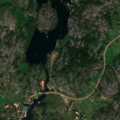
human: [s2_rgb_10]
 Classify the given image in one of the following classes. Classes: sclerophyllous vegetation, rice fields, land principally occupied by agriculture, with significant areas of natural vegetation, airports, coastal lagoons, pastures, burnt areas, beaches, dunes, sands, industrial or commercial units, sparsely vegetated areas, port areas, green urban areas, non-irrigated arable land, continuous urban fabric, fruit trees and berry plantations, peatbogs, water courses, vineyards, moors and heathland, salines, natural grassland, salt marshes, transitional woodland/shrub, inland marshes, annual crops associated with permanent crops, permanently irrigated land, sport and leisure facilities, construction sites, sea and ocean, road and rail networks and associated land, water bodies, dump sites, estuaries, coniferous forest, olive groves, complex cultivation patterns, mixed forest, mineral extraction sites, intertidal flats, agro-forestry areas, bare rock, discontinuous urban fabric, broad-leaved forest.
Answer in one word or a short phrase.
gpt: discontinuous urban fabric, land principally occupied by agriculture, with significant areas of natural vegetation, broad-leaved forest, bare rock, sea and ocean